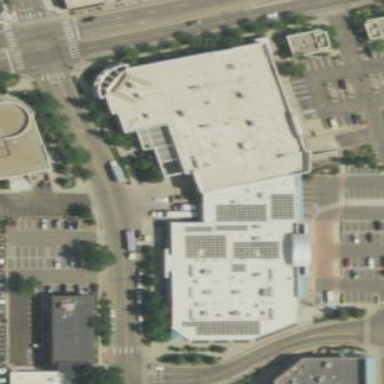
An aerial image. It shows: Commercial building.